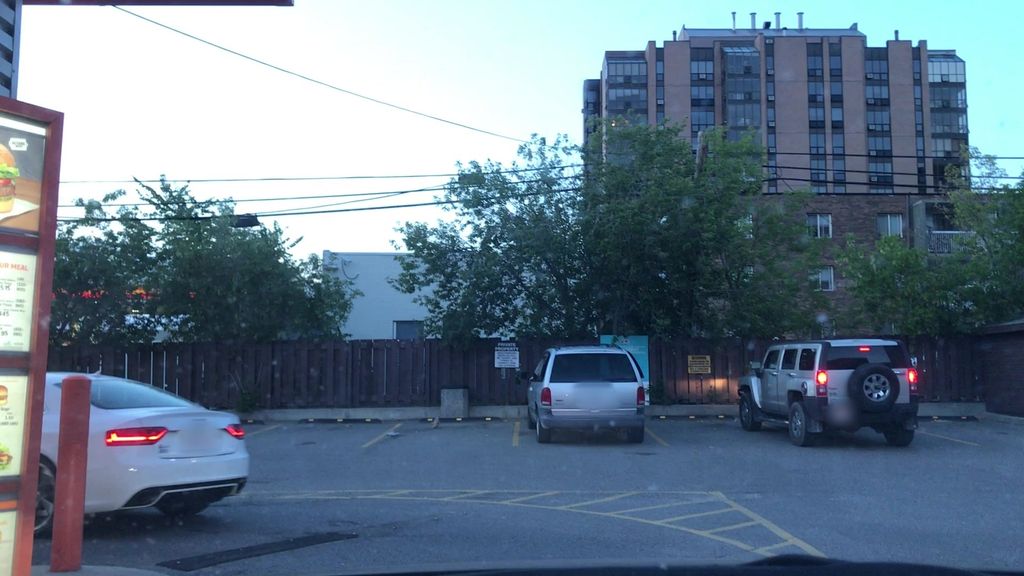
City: calgary